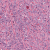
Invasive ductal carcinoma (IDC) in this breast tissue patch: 1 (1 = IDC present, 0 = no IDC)